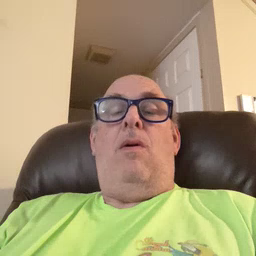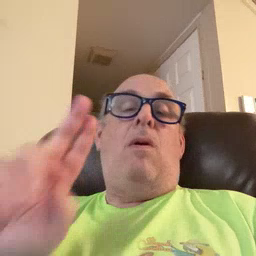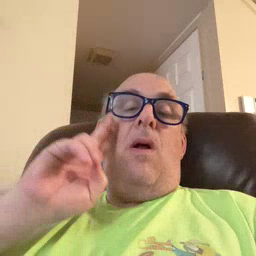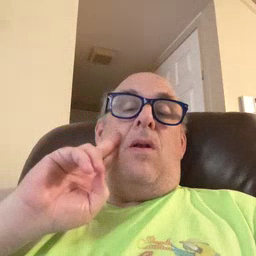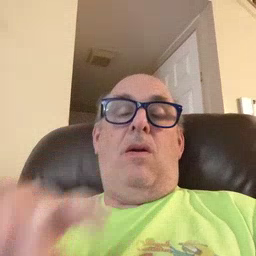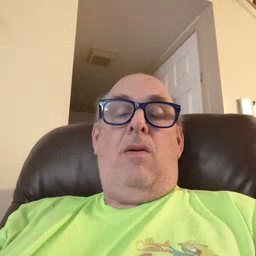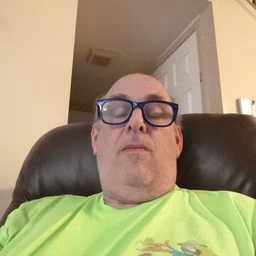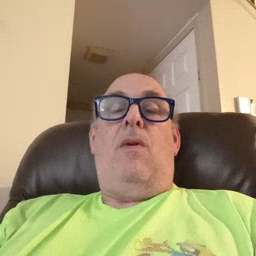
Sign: uncle